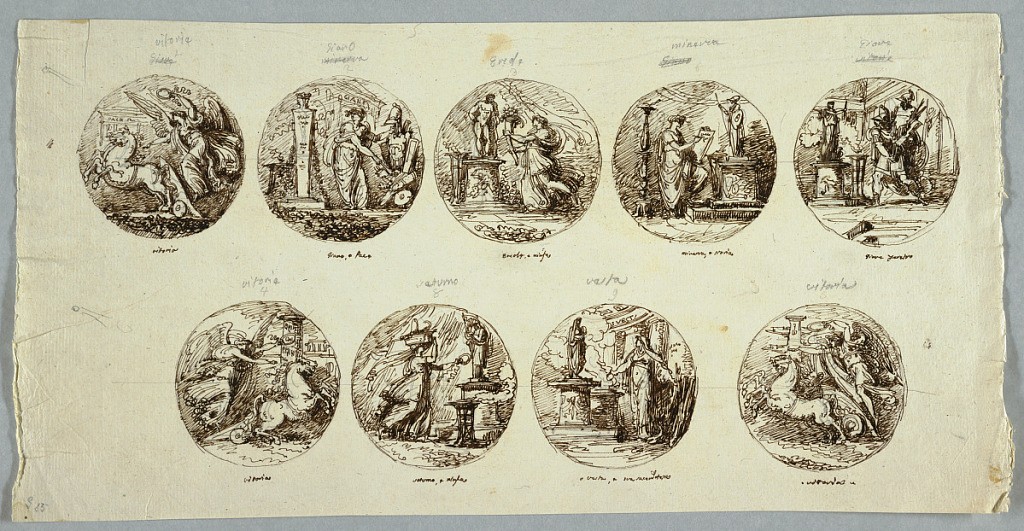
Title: Decoration Project: Six Tondi with Sacrificial Gods and Two Victories
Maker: Felice Giani, Italian, 1758–1823
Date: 1805
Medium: Pen and brown ink, brush with brown wash over cream laid paper
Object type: Drawing
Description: Horizontal rectangle. Top row: 1: The chariot of Victory races toward left. She raises a wreath with her left hand. Written as in -3475 ''vitori/l/Giove (struck out) and ''vittoria.'' 2: Janus and Peace. A woman is standing in the central foreground and igniting a panoply, at right. Written:GIANO/Minerva (struckout) 2'' and ''Giano e Pace.'' 3: A girl carrying a cornucopia toward left, where a statue of Hercules stands beside an altar. Written: ''Ercole/3,'' and ''Ercole e ninfa.'' 4: History. The figure of a woman stands before the statue of Minerva and writes. A candelabrum stands at left. Written:''Minerva/Giove***'' (struck out) ''6'' and ''Minerva e storia. '' 5: A woman carries a panoply toward left, where an altar stands and a statue of Jupiter, the Thunderer. Written: Giove/vi-torie''??? (struck out)/''7,'' and ''Giove Feretro.''*** Bottom row: 1: The chariot of Victoria, stretching out her left arm and carrying in her left hand a wreath, races toward right.